Question: I did bump into <URL> question while searching for this topic, but this one seems to be outdated.
Reading <URL> , implicit expansion was introduced in 2016b, but I can still find the reference codes in the papers using 'bsxfun' for arithmetic expansion. So I assume that there are some circumstances that make 'bsxfun' preferable to other methods.
I did compare the speeds between 'bsxfun', 'repmat', and implicit expansion (I used the code of Jonas from the <URL>
The below shows the comparison in calculation time using 'tic' 'toc':

which shows that implicit expansion is clearly faster than 'bsxfun' or 'repmat'. Is there any reason to use 'bsxfun' nowadays?
Here is the code I used to compare the speed:
'''
n = 300;
k=100; %# k=100 for the second graph
a = ones(10,1);
rr = zeros(n,1);
bb = zeros(n,1);
ntt = 100;
tt = zeros(ntt,1);
for i=1:n;
r = rand(1,i*k);
for it=1:ntt;
tic,
x = bsxfun(@plus,a,r);
tt(it) = toc;
end;
bb(i) = median(tt);
for it=1:ntt;
tic,
y = repmat(a,1,i*k) + repmat(r,10,1);
tt(it) = toc;
end;
rr(i) = median(tt);
for it=1:ntt;
tic,
z = a + r;
tt(it) = toc;
end;
gg(i) = median(tt);
end
figure;
plot(bb,'b')
hold on
plot(rr,'r')
plot(gg,'g')
legend(["bsxfun","repmat","implicit"])
'''
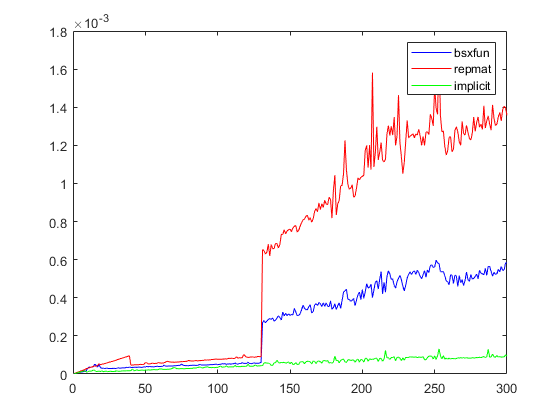
Answer: All 'bsxfun' does is inary ingleton epansion. It's more typing than the, now usual, implicit expansion. I'd guess The MathWorks kept 'bsxfun' around for backwards compatibility, but no longer works on it; it might even internally just map to implicit expansion.
<URL> states:
> It is recommended that you replace most uses of 'bsxfun' with direct calls to the functions and operators that support implicit expansion. Compared to using 'bsxfun', implicit expansion offers faster speed of execution, better memory usage, and improved readability of code. For more information, see <URL>.
Additionally, implicit expansion seems to have internal optimisations beyond what 'bsxfun' does, see <URL>.
More helpful links can be found in <URL>, amongst others to blogs by MathWorks employees discussing this.
So I'd say that the only reason to use 'bsxfun' instead of implicit expansion would be if you'd run the code on a pre-2016b version of MATLAB.